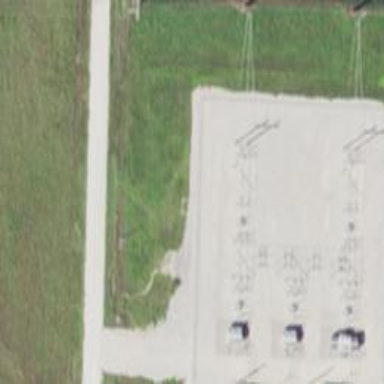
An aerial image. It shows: Switch for power supply.